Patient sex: M
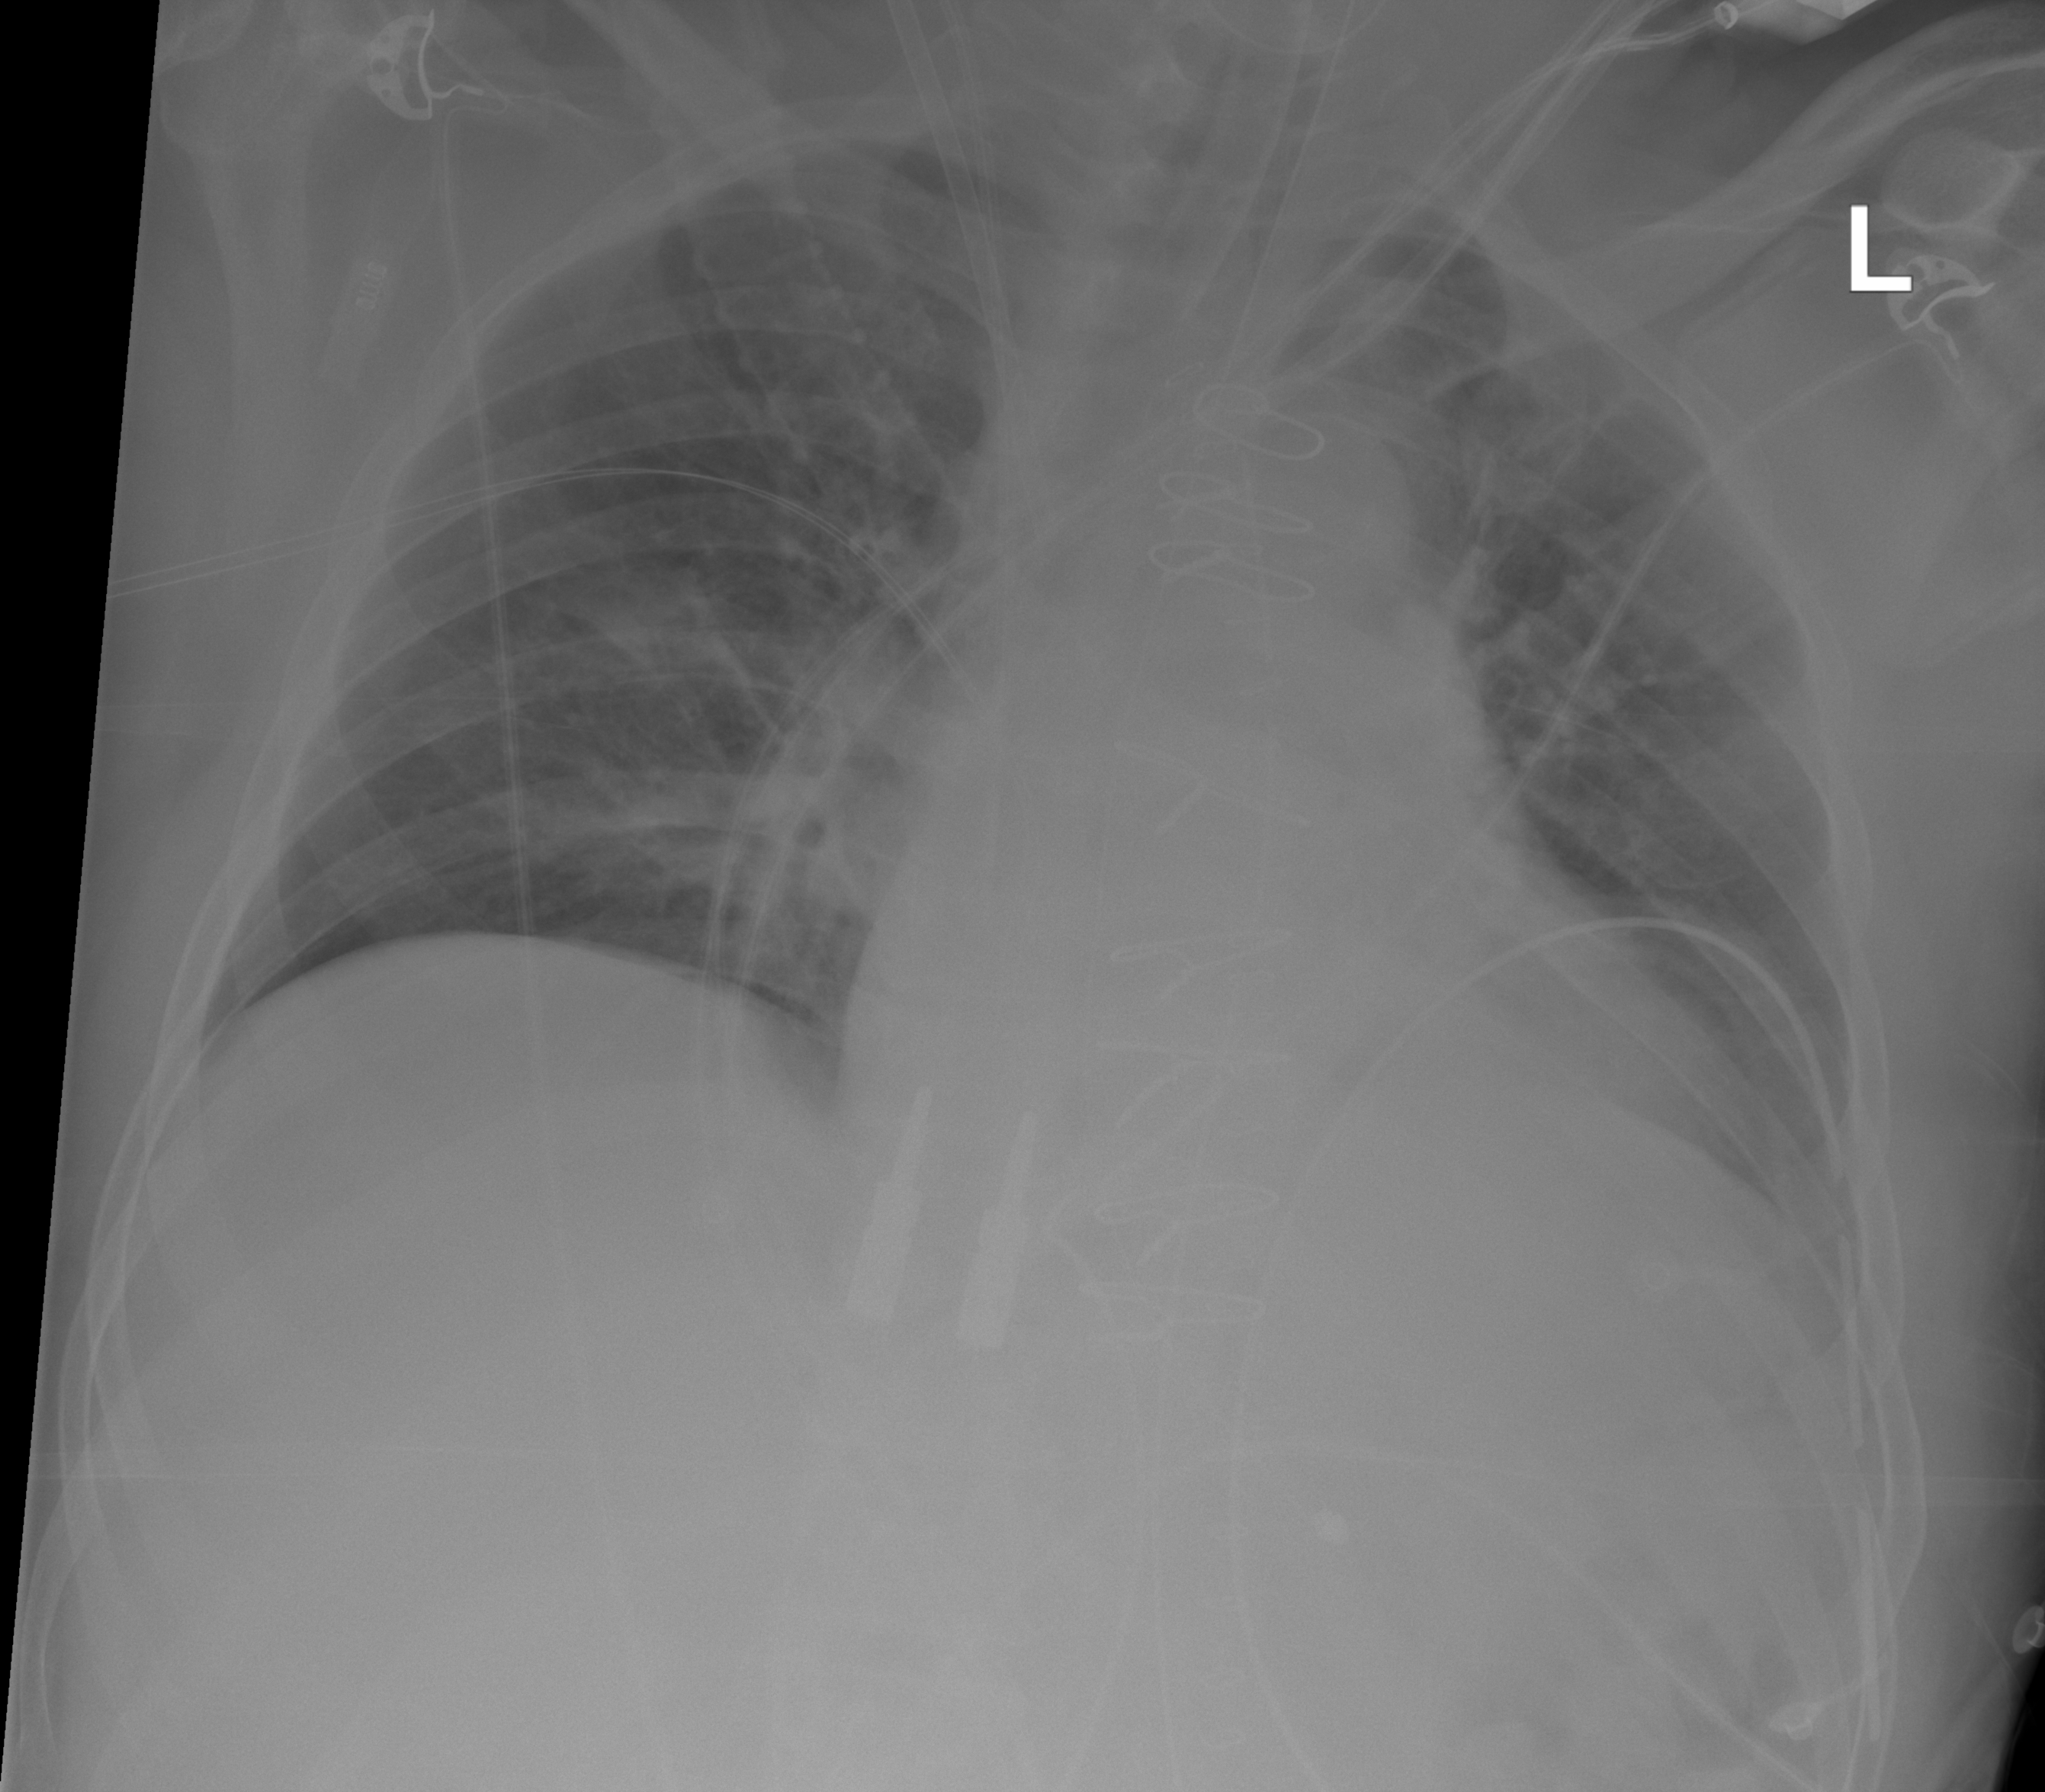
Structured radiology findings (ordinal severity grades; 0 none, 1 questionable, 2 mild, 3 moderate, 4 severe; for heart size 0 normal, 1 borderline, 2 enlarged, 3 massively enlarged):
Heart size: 2
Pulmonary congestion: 1
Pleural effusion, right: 0
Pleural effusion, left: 2
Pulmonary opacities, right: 0
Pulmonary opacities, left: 0
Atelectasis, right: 0
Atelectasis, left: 2